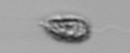
Label: Pseudochattonella_farcimen